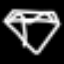
Label: diamond